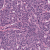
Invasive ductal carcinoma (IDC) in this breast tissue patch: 1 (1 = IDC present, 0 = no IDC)